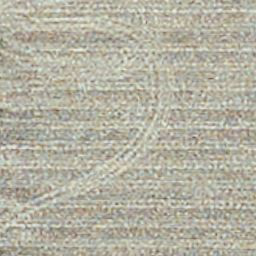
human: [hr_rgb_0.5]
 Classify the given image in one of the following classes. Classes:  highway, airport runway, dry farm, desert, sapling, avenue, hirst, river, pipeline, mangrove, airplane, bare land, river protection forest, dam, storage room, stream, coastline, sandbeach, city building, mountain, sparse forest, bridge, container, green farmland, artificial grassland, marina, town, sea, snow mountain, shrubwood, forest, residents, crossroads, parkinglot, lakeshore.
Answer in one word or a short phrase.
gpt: dry farm